Question: This <URL> has:
'''
editRow
Calling conventions:
jQuery("#grid_id").editRow(rowid, keys, oneditfunc, succesfunc, url, extraparam, aftersavefunc,errorfunc, afterrestorefunc);
or when we use the new API
jQuery("#grid_id").jqGrid('editRow',rowid, keys, oneditfunc, succesfunc, url, extraparam, aftersavefunc,errorfunc, afterrestorefunc);
'''
I understand this one:
'''
jQuery("#grid_id").editRow(rowid, keys, oneditfunc, succesfunc, url, extraparam, aftersavefunc,errorfunc, afterrestorefunc);
'''
Is an actual call to edit the row with row id rowid. So it actually puts the row into edit mode.
In my jqgrid it is setup so that each row has a pencil icon beside it and you click it to edit the row"

So obviously I'm not manually calling that method to edit the row but the edit pencil click is automatically calling edit.
What I'm wanting to set up is so that after editing you click the save icon and I want it so after you save a method is called namely:
'''
function reload(rowid, result) {
alert("Hi");
$("#list").trigger("reloadGrid");
}
'''
So I was thinking of using the code they specified for use with the new API:
'''
jQuery("#grid_id").jqGrid('editRow',rowid, keys, '', reload);
'''
I'm not sure how this works but I put this after my grid. I understand it is not a method call but setting it up to tell it what to do for when an editRow occurs.
Well it doesn't work.
Could someone tell me have I misinterpreted what that code actually does? If so what does it do? Also how to achieve the method call after submit for my scenario?
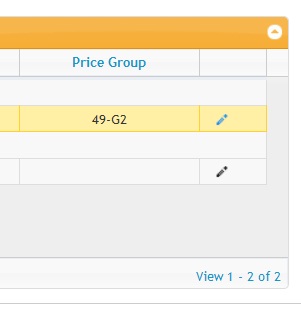
Answer: If I understand you correctly, you should use 'aftersavefunc' and not 'succesfunc' parameter of 'editRow'.
If you use <URL> which was my first experience of the 'formatter: 'actions'' and where the comments in the code gives some additional advise.